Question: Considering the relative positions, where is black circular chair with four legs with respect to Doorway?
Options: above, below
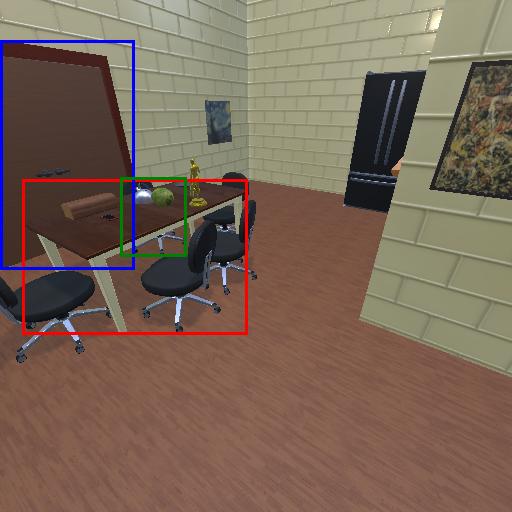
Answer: above